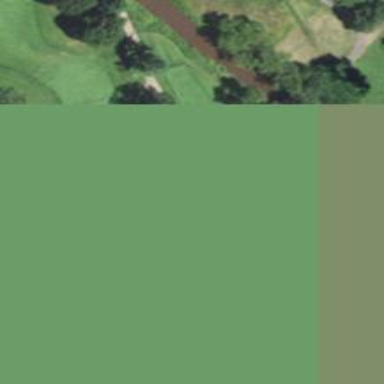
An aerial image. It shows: Pathway for golfing.